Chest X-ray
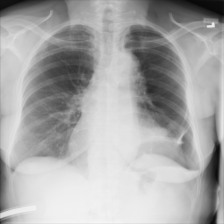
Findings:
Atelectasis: negative
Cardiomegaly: negative
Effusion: negative
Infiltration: negative
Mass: negative
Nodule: negative
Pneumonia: negative
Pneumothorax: negative
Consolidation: negative
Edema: negative
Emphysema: negative
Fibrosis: negative
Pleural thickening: negative
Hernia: negative